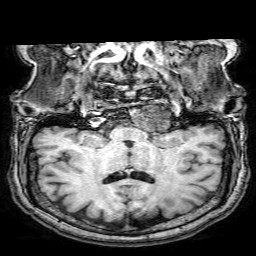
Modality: T1w
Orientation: sagittal
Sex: female
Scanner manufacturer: philips
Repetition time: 0.008176 s
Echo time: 0.00377 s